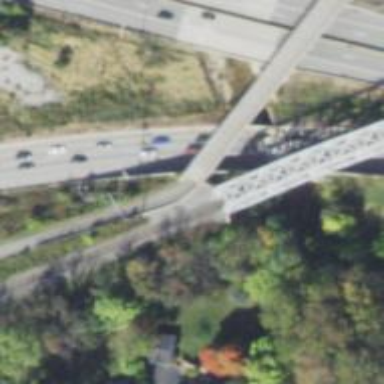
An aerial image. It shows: Railway bridge.